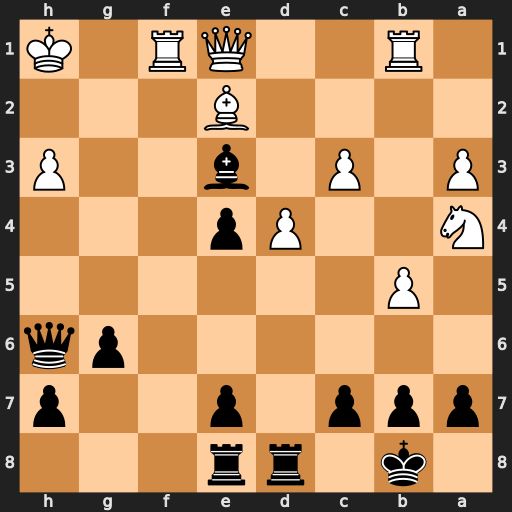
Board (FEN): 1k1rr3/ppp1p2p/6pq/1P6/N2Pp3/P1P1b2P/4B3/1R2QR1K
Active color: b
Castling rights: -
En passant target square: -
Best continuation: Qxh3#